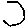
Label: hexagon